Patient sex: F
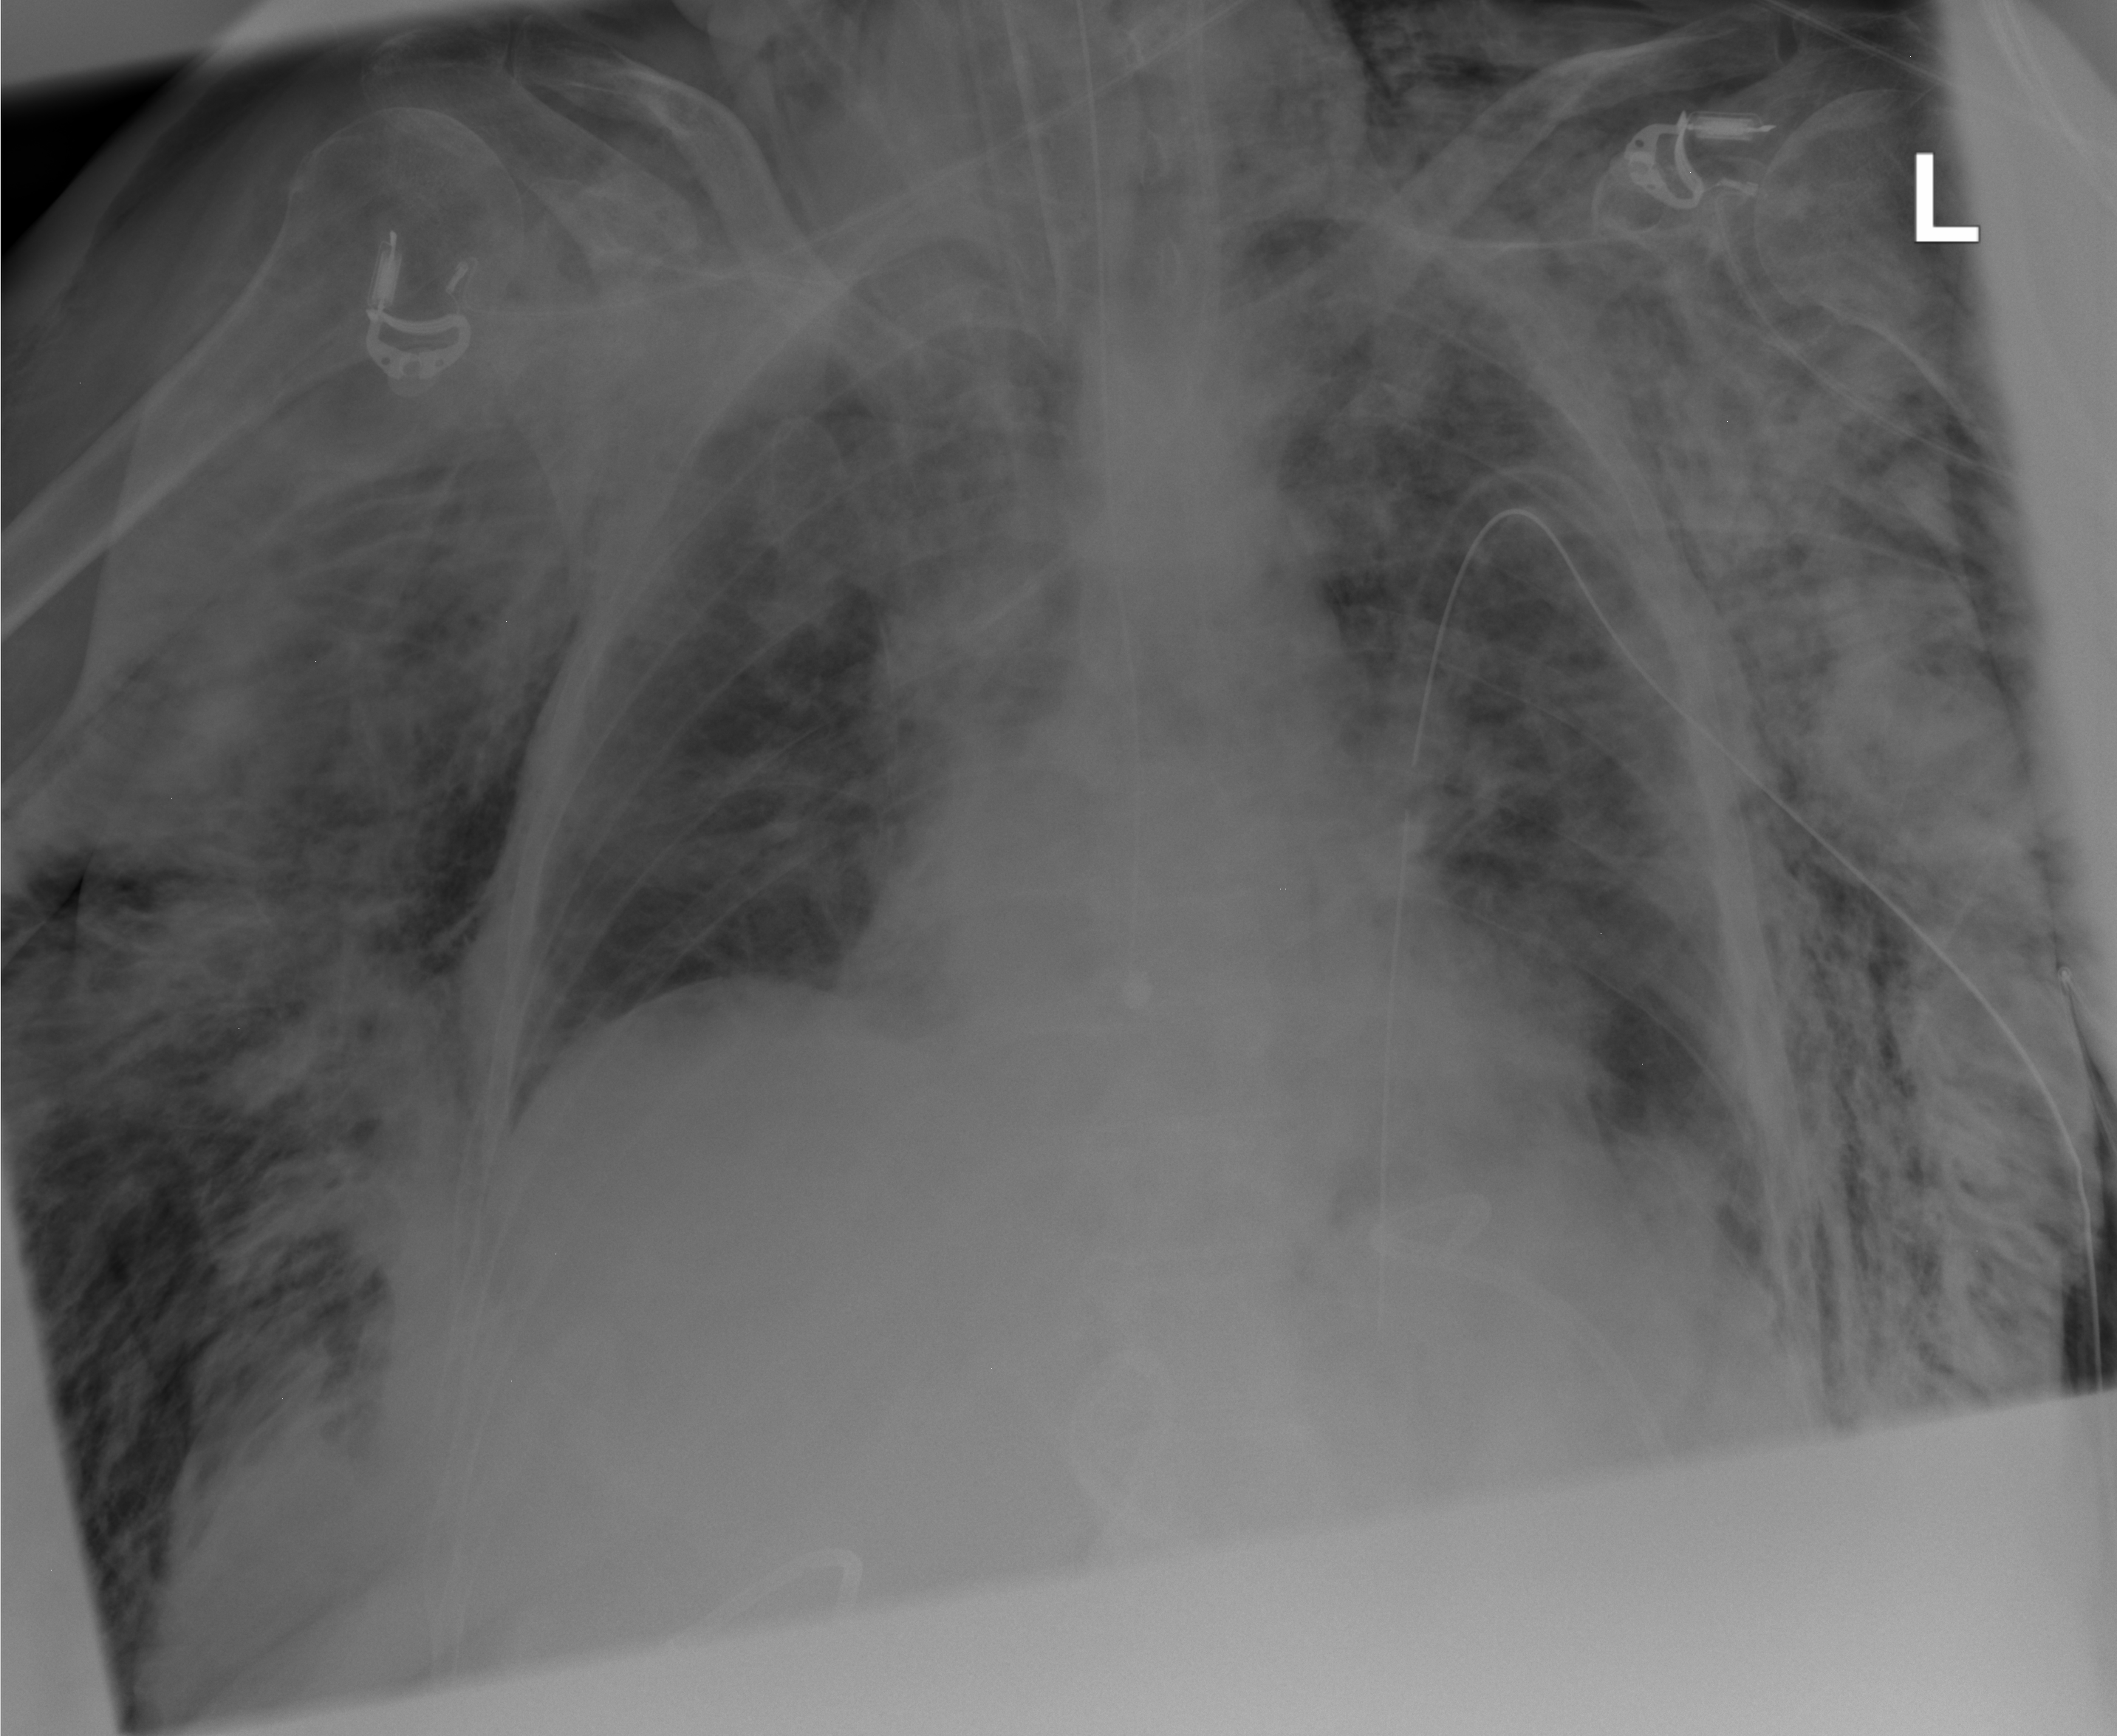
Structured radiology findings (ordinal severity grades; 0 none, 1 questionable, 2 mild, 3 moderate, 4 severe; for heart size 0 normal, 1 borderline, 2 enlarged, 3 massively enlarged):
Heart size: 2
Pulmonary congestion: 1
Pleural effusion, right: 1
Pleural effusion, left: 2
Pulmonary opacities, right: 0
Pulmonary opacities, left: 0
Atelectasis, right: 2
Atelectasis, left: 2